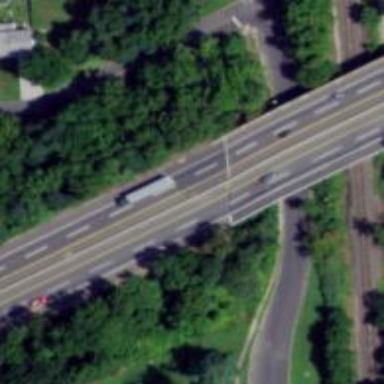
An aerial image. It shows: Urban freeway or expressway.